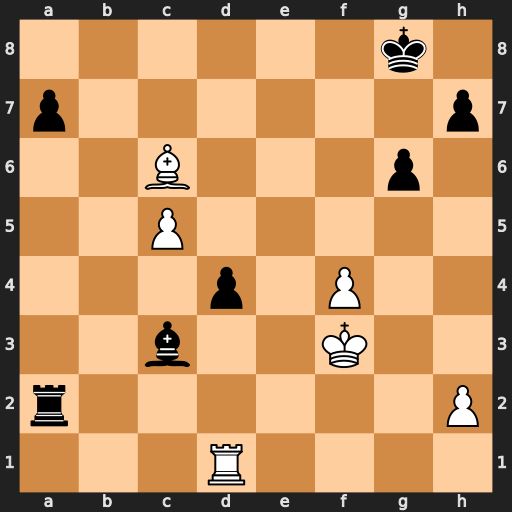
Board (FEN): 6k1/p6p/2B3p1/2P5/3p1P2/2b2K2/r6P/3R4
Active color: w
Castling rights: -
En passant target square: -
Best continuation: Bd5+ Kf8 Bxa2